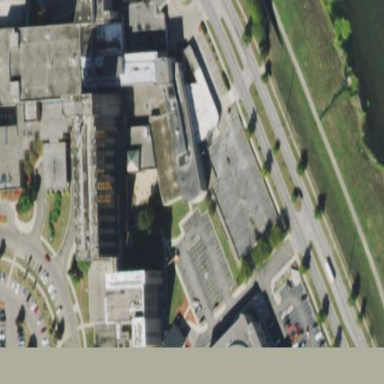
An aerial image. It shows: Healthcare center housed in building.